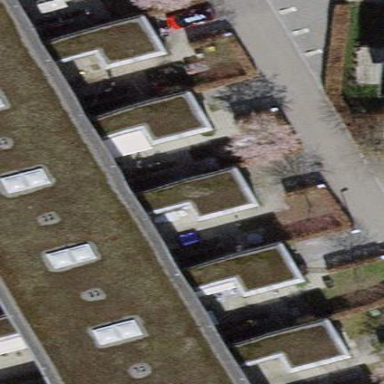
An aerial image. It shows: House with flat roof.